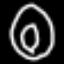
Label: donut